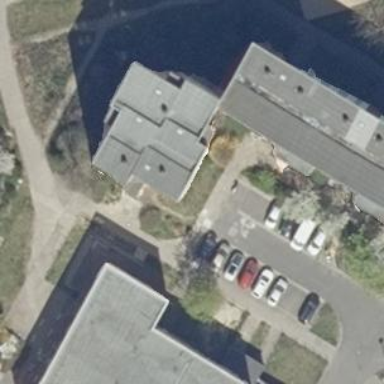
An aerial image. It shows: Building with apartments and flat roof.